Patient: sex F, age 78
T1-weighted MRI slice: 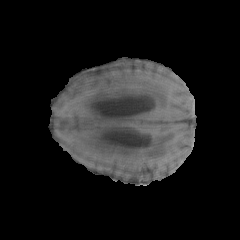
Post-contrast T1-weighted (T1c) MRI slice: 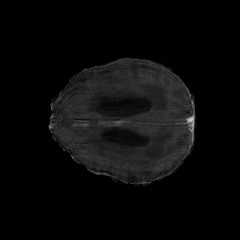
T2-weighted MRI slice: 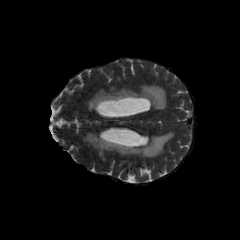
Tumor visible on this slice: no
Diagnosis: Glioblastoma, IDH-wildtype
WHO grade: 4